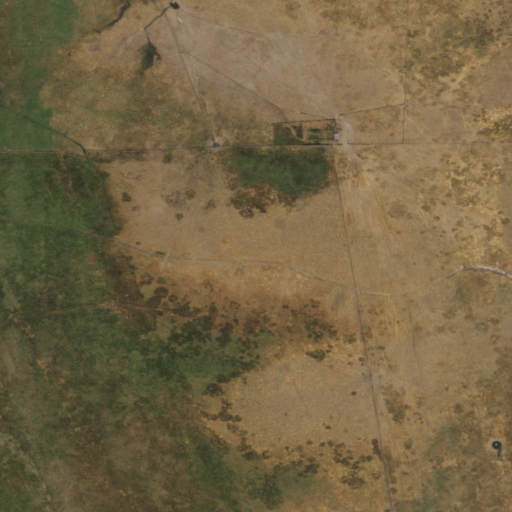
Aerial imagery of valley in Nevada named Jacks Valley containing herbaceous wetlands and shrub